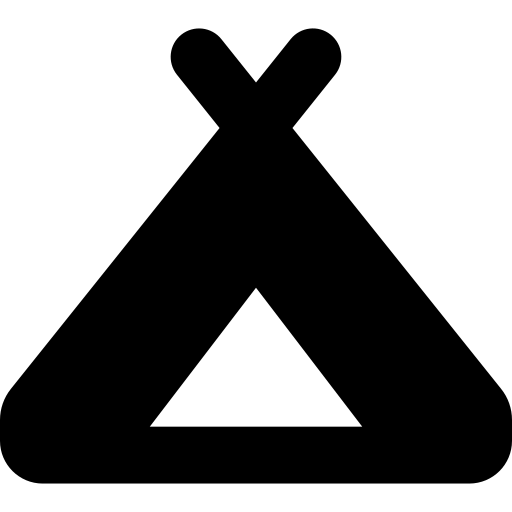
Tags: icon, FontAwesome, fa-icon, solid, campground